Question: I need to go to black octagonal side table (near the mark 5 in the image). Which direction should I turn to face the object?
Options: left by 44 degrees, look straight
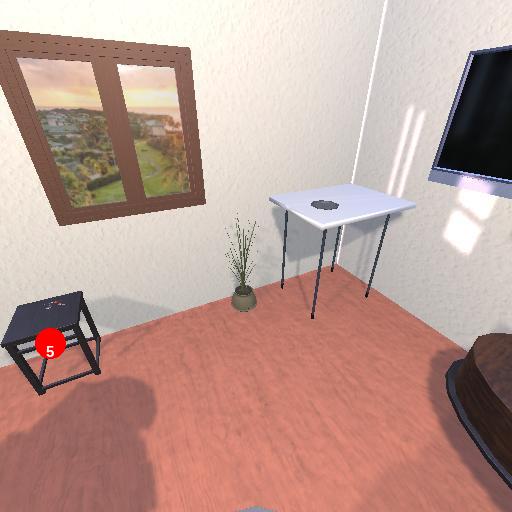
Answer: left by 44 degrees